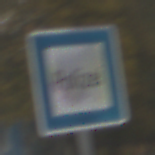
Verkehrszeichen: Polizei
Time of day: MorningAfternoon
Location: Outdoor (Suburban)
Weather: Overcast
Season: NotSpecified
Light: Natural